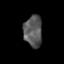
Tissue: prostate
Cell type: T cells
Senescence score: 0.6862
Nuclear area (px): 560
Mean DAPI intensity: 88.571